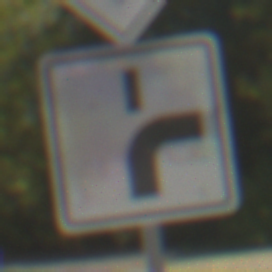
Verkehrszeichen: VerlaufVorfahrtsstrasse8
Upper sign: Vorfahrtsstrasse
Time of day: Midday
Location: Outdoor (Nature)
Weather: Clear
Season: Summer
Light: Natural